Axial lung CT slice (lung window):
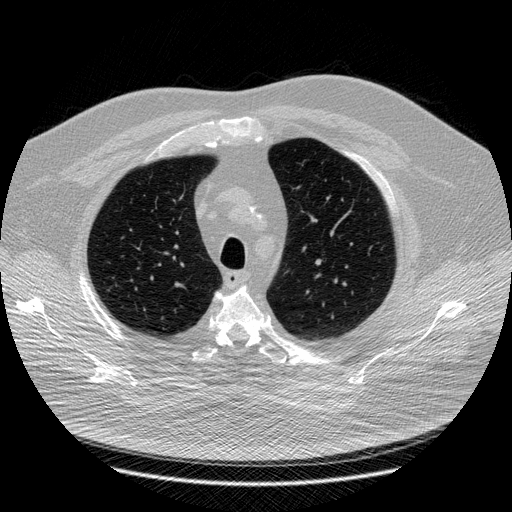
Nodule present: no